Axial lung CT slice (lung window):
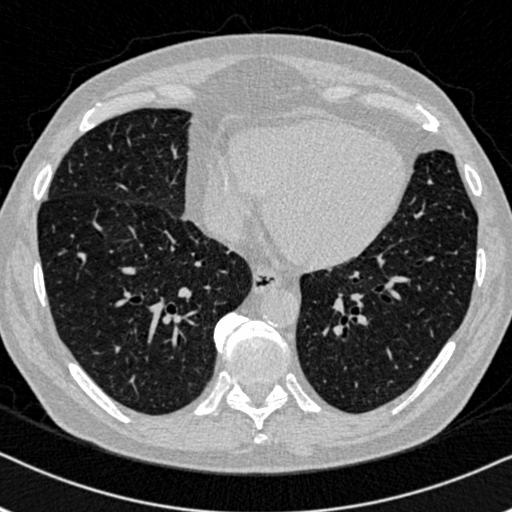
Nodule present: no